Question: I'm attaching an image because this is kinda hard to explain, I've also mocked up what I actually want it to look like. I'm going to try to explain it to so that others might find the question.
Maybe you've run up against this before and know a fix?
Here is the image of what I have alongside a mockup of what I want:

On the left, what I have, the items in the table are not separated by separator lines but the empty lines cells are separated. Ideally, the empty cells would not be shown and the table would just end letting the background show and the items in the table would have separators between their cells.
This is the corresponding code:
'''
- (NSInteger)numberOfSectionsInTableView:(UITableView *)tableView
{
// Return the number of sections.
return 1;
}
- (void)tableView:(UITableView *)tableView commitEditingStyle:(UITableViewCellEditingStyle)editingStyle forRowAtIndexPath:(NSIndexPath *)indexPath {
if (editingStyle == UITableViewCellEditingStyleDelete) {
// Delete the row from the data source
NSMutableArray *withoutThing = [NSMutableArray arrayWithArray:self.containerOfLists];
[withoutThing removeObjectAtIndex:indexPath.row];
self.containerOfLists = withoutThing;
[[NSUserDefaults standardUserDefaults] setObject:self.containerOfLists forKey:@"list of lists"];
[[NSUserDefaults standardUserDefaults] synchronize];
[self.tableView reloadData];
}
else if (editingStyle == UITableViewCellEditingStyleInsert) {
// Create a new instance of the appropriate class, insert it into the array, and add a new row to the table view
}
}
- (NSInteger)tableView:(UITableView *)tableView numberOfRowsInSection:(NSInteger)section
{
// Return the number of rows in the section.
return [self.containerOfLists count];
}
- (UITableViewCell *)tableView:(UITableView *)tableView cellForRowAtIndexPath:(NSIndexPath *)indexPath
{
static NSString *CellIdentifier = @"ListCell";
UITableViewCell *cell = [tableView dequeueReusableCellWithIdentifier:CellIdentifier forIndexPath:indexPath];
cell.textLabel.text = self.containerOfLists[indexPath.row];
return cell;
}
'''
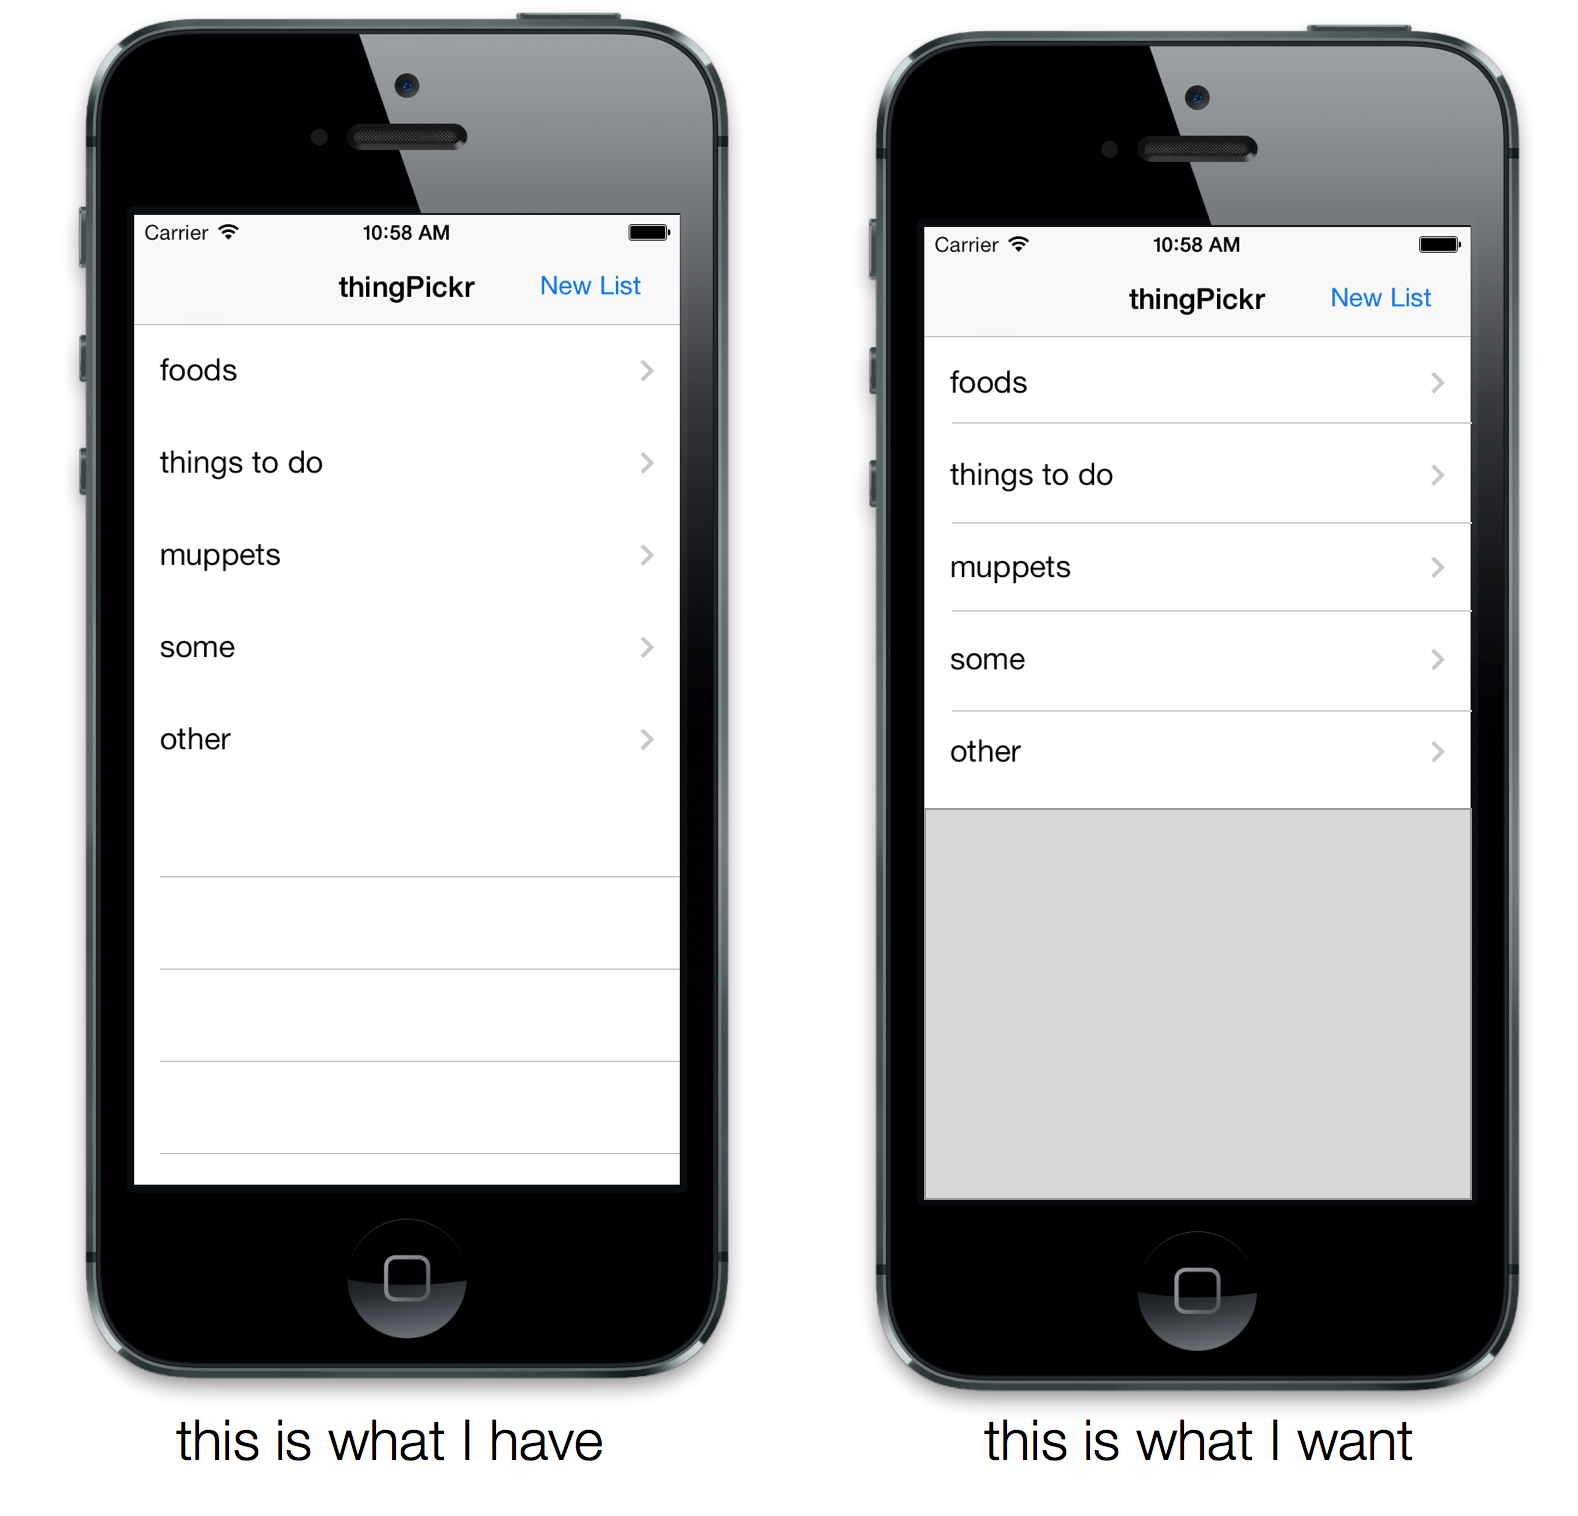
Answer: Ok.
In the 'Storyboard', select your 'UITableView', set the 'Separator' to 'Single Line', or by code with:
'[yourTableView setSeparatorStyle:UITableViewCellSeparatorStyleSingleLine];'
In your code, do somewhere:
'[yourTableView setBackgroundColor:[UIColor lightGrayColor]];'
Or the gray color you want.
Add this to your datasources methods (as the same level as 'tableView: cellForRowAtIndexPath'):
'''
-(UIView *)tableView:(UITableView *)tableView viewForFooterInSection:(NSInteger)section
{
return [[UIView alloc] init];
}
'''